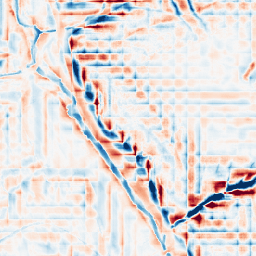
Category: wavelet
Decomposition family: wavelet_dwt
Decomposition parameters: wavelet: db2
level: 4
Upsampling method: bicubic_3x
Upsampling parameters: scale: 3
Upsampling scale: 3